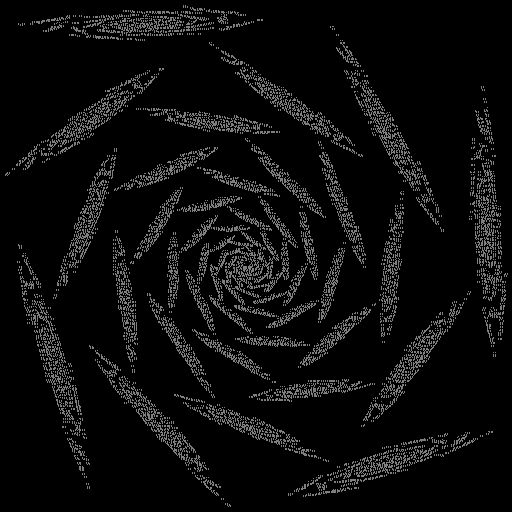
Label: rose